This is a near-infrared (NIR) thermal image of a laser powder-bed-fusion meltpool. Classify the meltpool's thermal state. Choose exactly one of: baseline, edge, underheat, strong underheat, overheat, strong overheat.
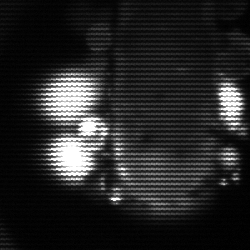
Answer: strong underheat